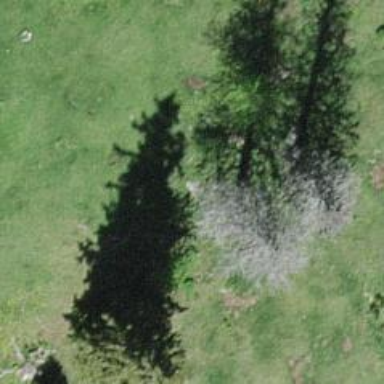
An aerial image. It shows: Needle-leaved tree in nature.